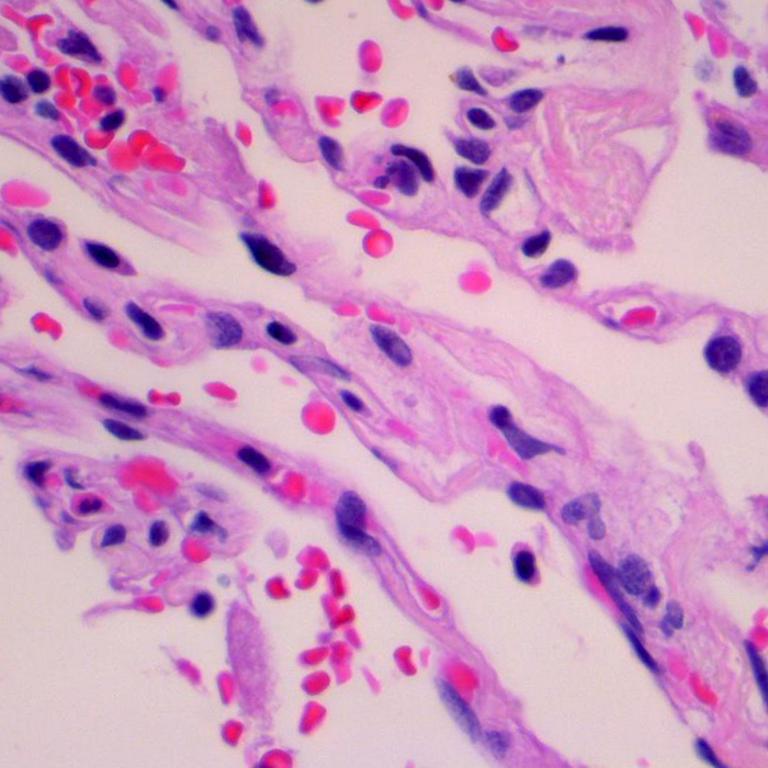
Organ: lung
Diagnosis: benign